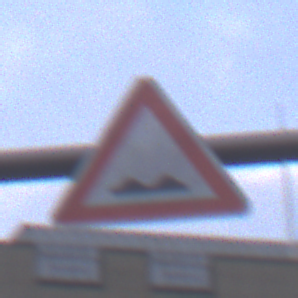
Verkehrszeichen: UnebeneFahrbahn
Umgebung: Outdoor, Urban
Tageszeit: SunriseSunset
Wetter: PartlyCloudy
Licht: Natural
Jahreszeit: NotSpecified
Kontrast: LowContrast